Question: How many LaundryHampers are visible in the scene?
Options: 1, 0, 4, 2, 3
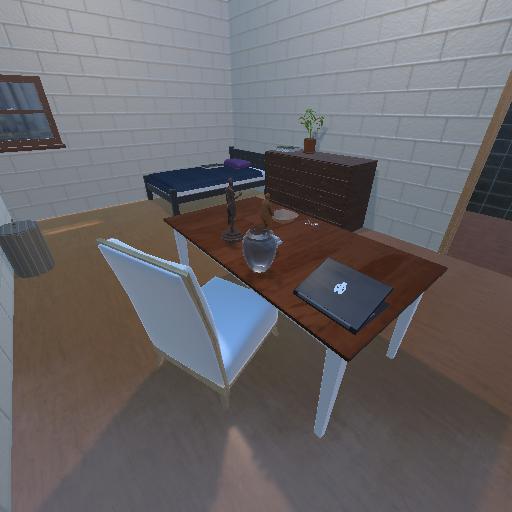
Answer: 1